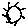
Label: sun